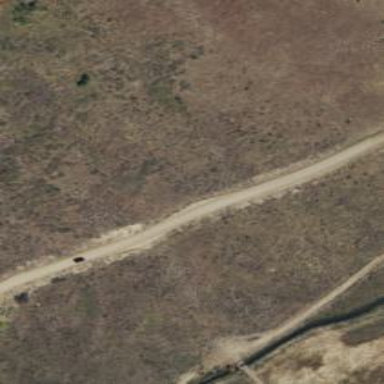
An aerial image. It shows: Unclassified road.